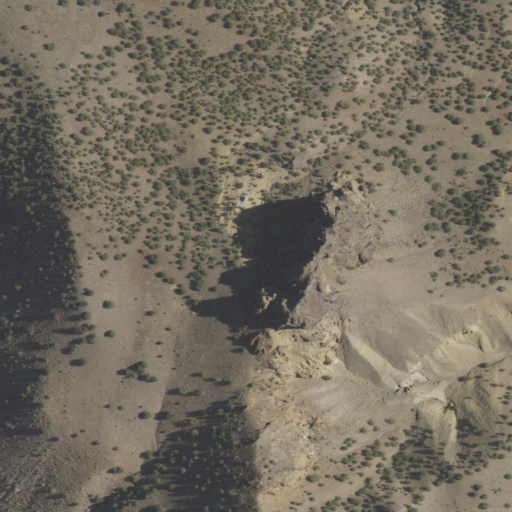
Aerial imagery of mountain in New Mexico named Cerro de la Celosa containing shrub and evergreen forest